【题型】选择题　【知识点】立体几何　【难度】medium
已知正方体 \(ABCD-A_1B_1C_1D_1\) 和点 \(P\)，有两个命题：

命题甲：存在 \(m\) 条过点 \(P\) 的直线 \(l\)，满足 \(l\) 与正方体的每条棱所成角都相等；

命题乙：存在 \(n\) 个过点 \(P\) 的平面 \(\alpha\)，满足 \(\alpha\) 与正方体的每个面所成锐二面角都相等；

则下列判断正确的是（）

A. \(m > n\) \quad B. \(m = n\) \quad C. \(m < n\) \quad D. \(m, n\) 的大小关系与点 \(P\) 的位置有关

\vspace{1em}
【解答】

\textbf{【答案】} \(\boldsymbol{B}\)

\vspace{1em}

\textbf{【分析】}
作出正方体 \(ABCD-A_1B_1C_1D_1\) 四条体对角线，四条体对角线与正方体的每条棱所成角都相等，得到 \(m=4\)；从正方体一个顶点出发得到正三棱锥，得到与正方体的每个面所成锐二面角都相等的平面，由对称性可得 \(n=4\)，得到结论.

\vspace{1em}

\textbf{【详解】}
正方体 \(ABCD-A_1B_1C_1D_1\) 有四条体对角线，四条体对角线与正方体的每条棱所成角都相等，夹角的正切值为
\[
\dfrac{CC_1}{A_1C_1} = \dfrac{\sqrt{2}}{2},
\]
故过点 \(P\) 可以作 4 条直线，4 条直线分别与 4 条体对角线平行，由于正方体 \(ABCD-A_1B_1C_1D_1\) 只有 4 条体对角线，故 \(m = 4\).

过正方体的一个顶点可以作出正三棱锥，比如 \(C_1-B_1D_1C\)，可以证明平面 \(B_1D_1C\) 与正方体的三个平面 \(A_1B_1C_1D_1\)、平面 \(DCC_1D_1\)、平面 \(BCC_1B_1\) 的锐二面角相等.

设平面 \(B_1D_1C\) 与平面 \(A_1B_1C_1D_1\) 的夹角为 \(\theta\)，\(A_1C_1, B_1D_1\) 相交于点 \(O\)，连接 \(OC\)，则 \(\angle C_1OC\) 即为平面 \(B_1D_1C\) 与平面 \(A_1B_1C_1D_1\) 的夹角，
\[
\tan\theta = \dfrac{C_1O}{CC_1} = \sqrt{2},
\]
可以求出平面 \(B_1D_1C\) 与平面 \(DCC_1D_1\)、平面 \(BCC_1B_1\) 的锐二面角的正切值均为 \(\sqrt{2}\)，根据面面平行，故平面 \(B_1D_1C\) 与正方体的每个面所成锐二面角都相等.

从 8 个顶点可以作出 8 个类似的正三棱锥，得到八个平面，分别为平面 \(B_1D_1C\)、平面 \(B_1D_1A\)、平面 \(A_1C_1B\)、平面 \(A_1C_1D\)、平面 \(A_1BD\)、平面 \(BDC_1\)、平面 \(ACD_1\)、平面 \(ACB_1\)，但平面 \(A_1BD\)、平面 \(BDC_1\)、平面 \(ACD_1\)、平面 \(ACB_1\) 分别与平面 \(B_1D_1C\)、平面 \(B_1D_1A\)、平面 \(A_1C_1B\)、平面 \(A_1C_1D\) 平行.

综上，过点 \(P\) 共可以作出 4 个平面满足与正方体的每个面所成锐二面角都相等；故 \(n = 4\).

故选：\(\boldsymbol{B}\).

\vspace{1em}

\textbf{【点睛】}
关键点点睛：正方体 \(ABCD-A_1B_1C_1D_1\) 中，四条体对角线与正方体的每条棱所成角都相等，从一个顶点出发的正三棱锥，可得到平面 \(B_1D_1C\) 与四个平面平行的平面与正方体的每个面所成锐二面角都相等，结合对称性可得结论.

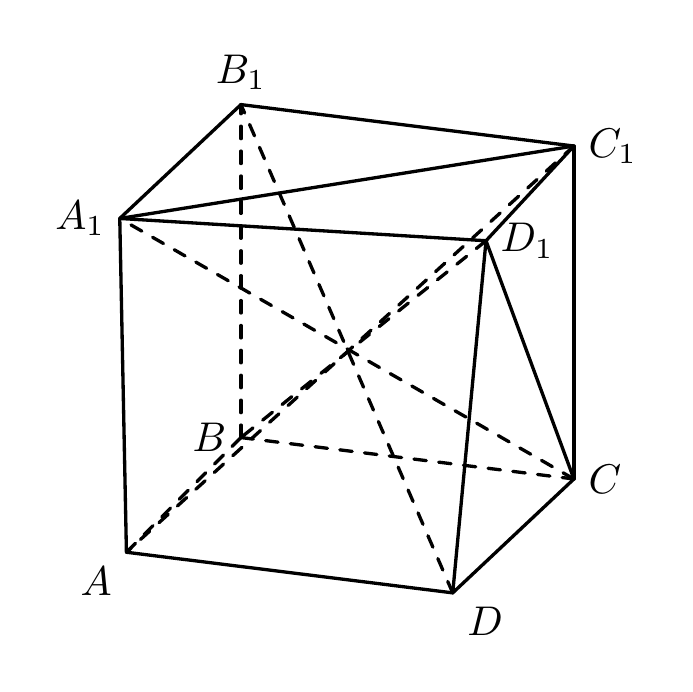
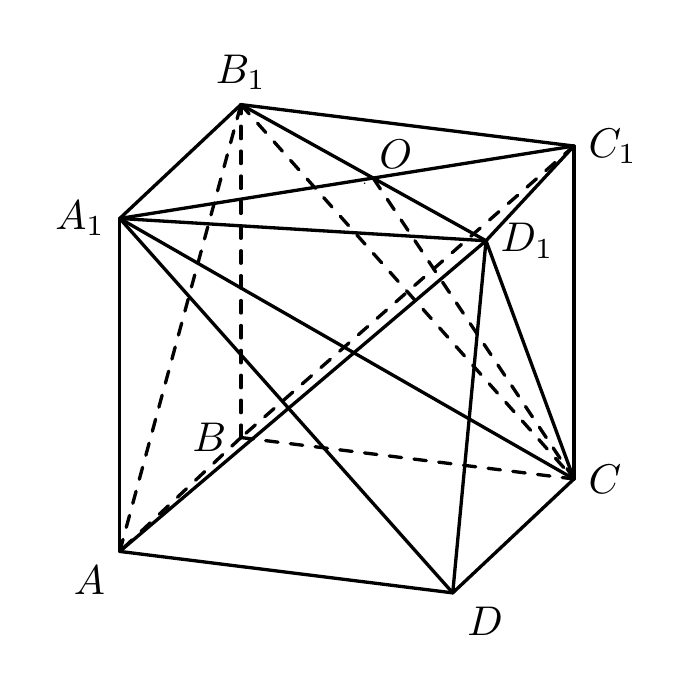